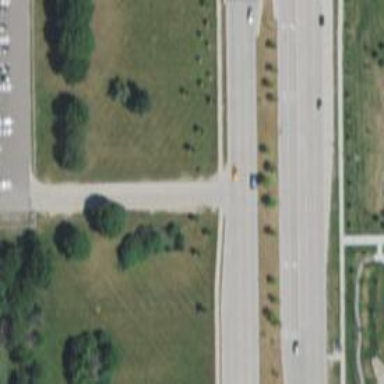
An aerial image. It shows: Primary highway with separate sidewalk.